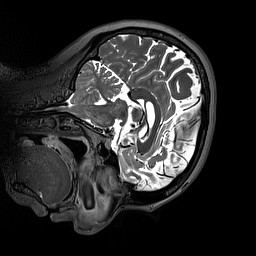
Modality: T2w
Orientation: sagittal
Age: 44
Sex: male
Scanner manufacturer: siemens
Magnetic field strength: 3 T
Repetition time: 3.2 s
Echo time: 0.412 s